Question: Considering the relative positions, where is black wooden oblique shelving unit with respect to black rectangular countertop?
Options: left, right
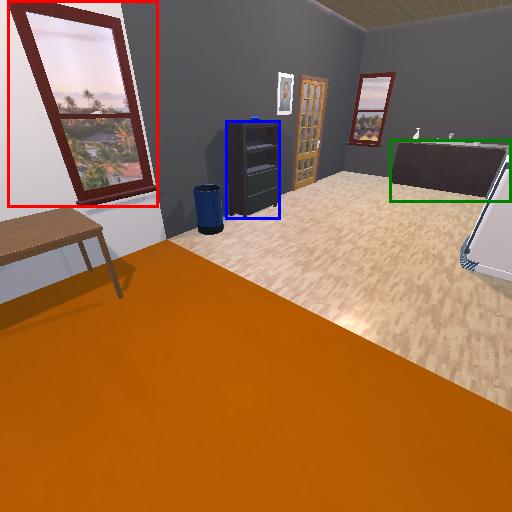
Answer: left